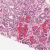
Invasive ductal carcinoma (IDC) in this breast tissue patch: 0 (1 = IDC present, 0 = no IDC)